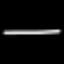
Label: line